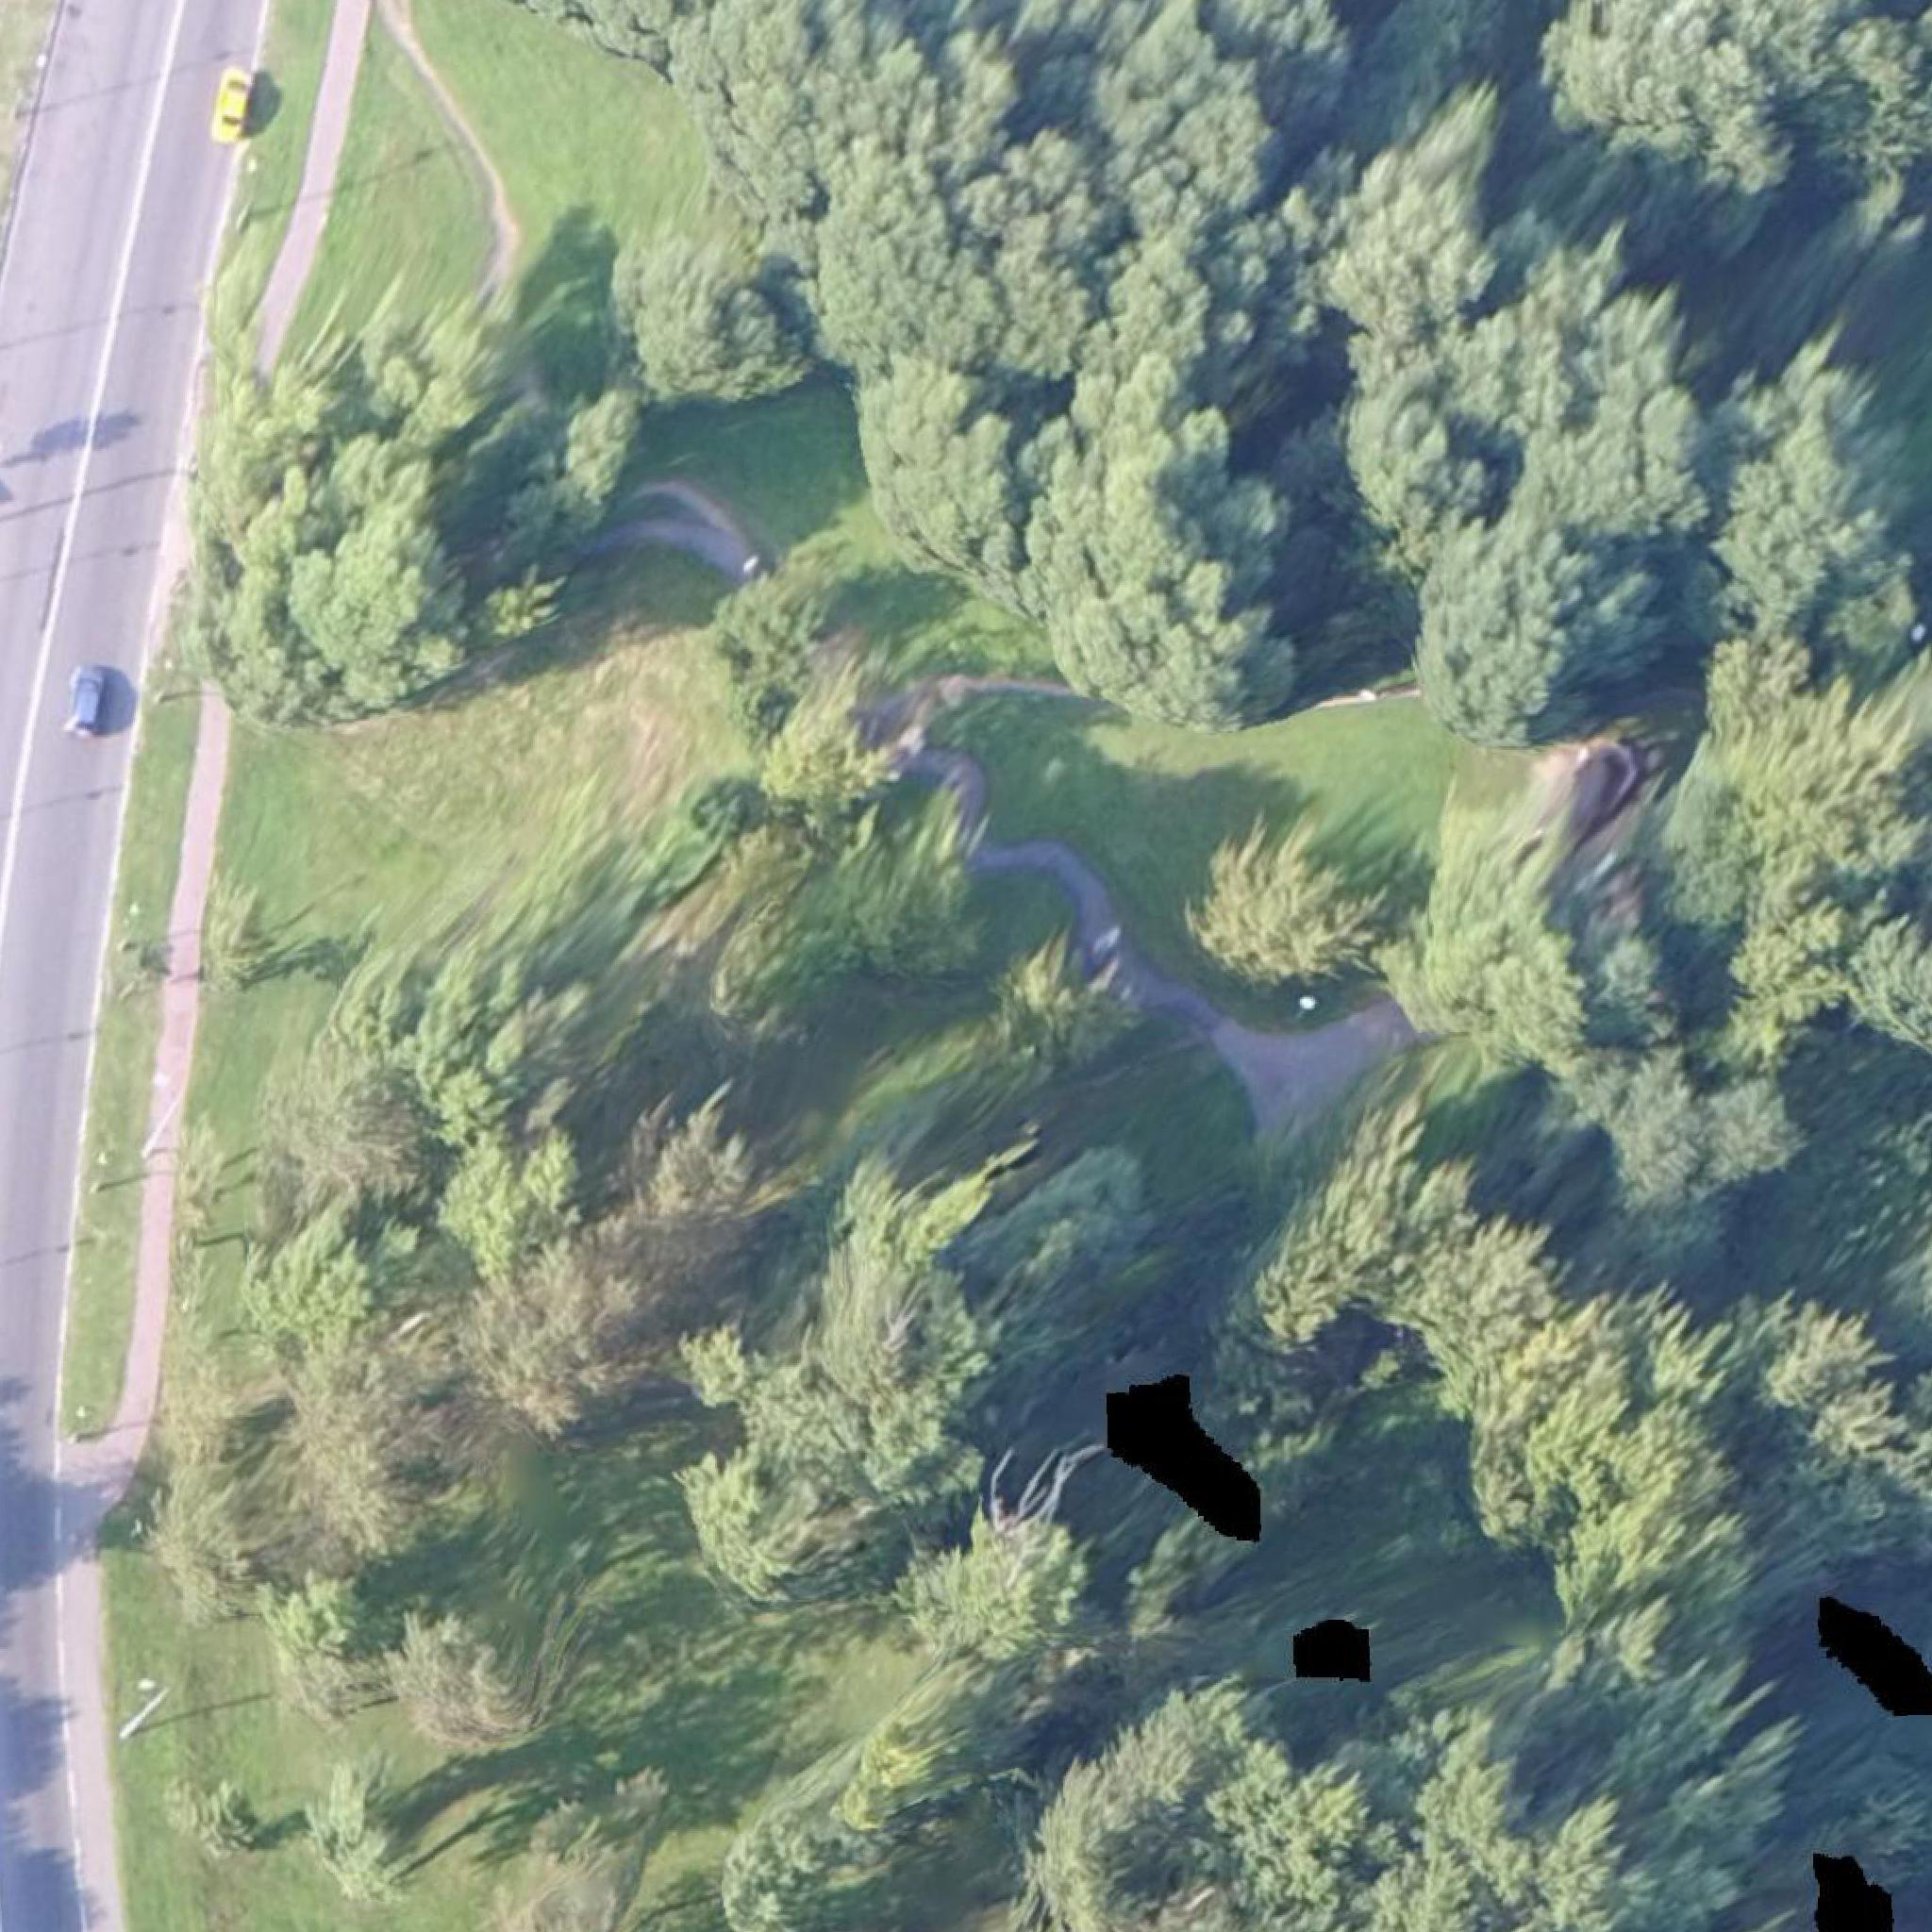
Biome: Sarmatic mixed forests